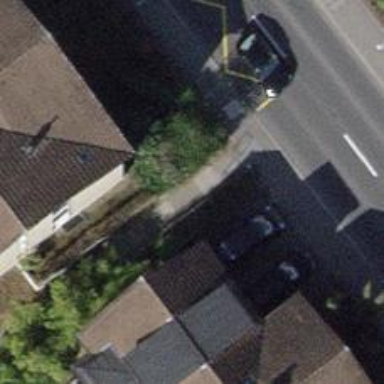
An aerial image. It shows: Road with steps.